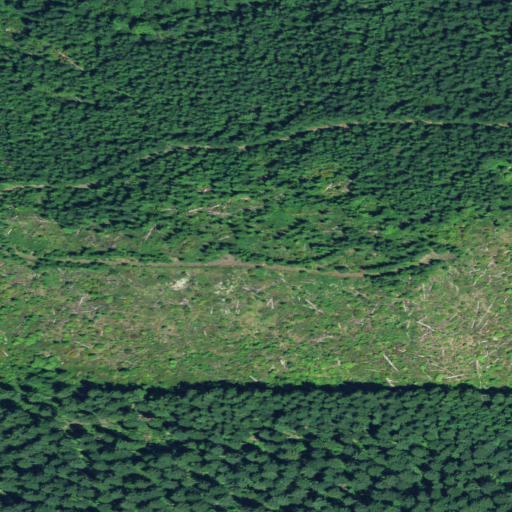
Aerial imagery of mountain in Oregon named Little Green Mountain containing grassland and shrub